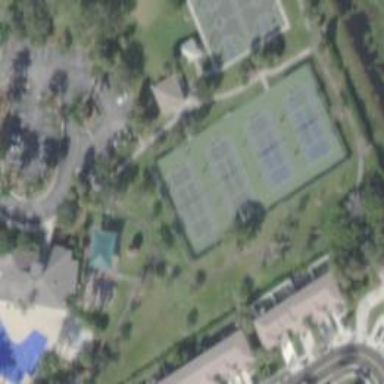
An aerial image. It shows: Tennis court in leisure pitch.